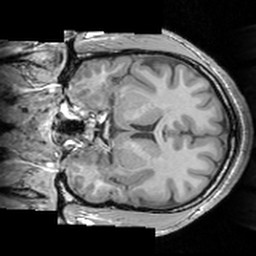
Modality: T1w
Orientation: coronal
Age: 27
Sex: male
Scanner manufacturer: siemens
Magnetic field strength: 3 T
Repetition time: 1.63 s
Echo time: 0.00311 s